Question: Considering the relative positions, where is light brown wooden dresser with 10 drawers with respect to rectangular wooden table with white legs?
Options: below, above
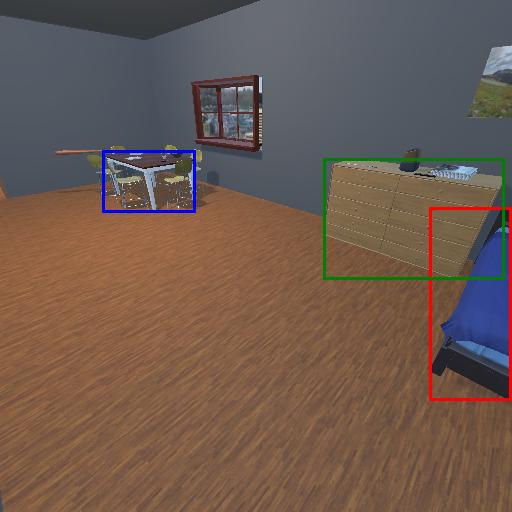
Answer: below